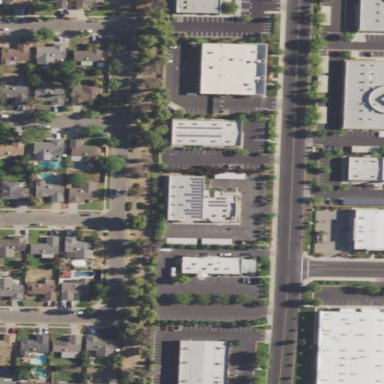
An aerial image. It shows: Commercial area with bank and car shop.